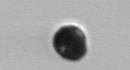
Label: Dinophyceae